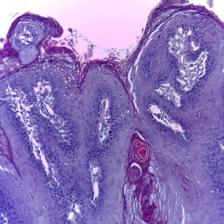
Diagnosis: OSCC